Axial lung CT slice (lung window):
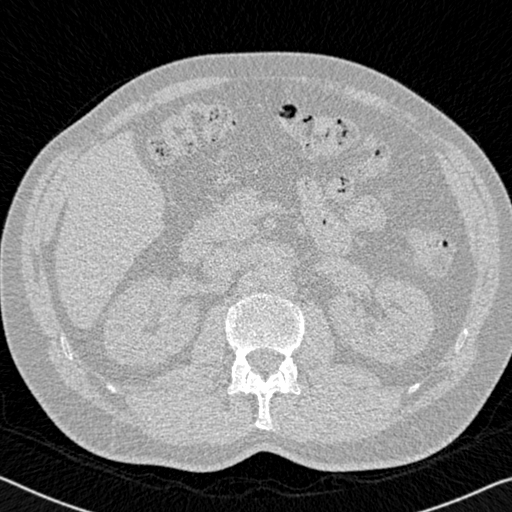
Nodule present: no